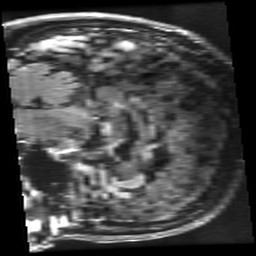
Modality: FLAIR
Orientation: sagittal
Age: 60
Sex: female
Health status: healthy
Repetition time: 12 s
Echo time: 0.09782 s